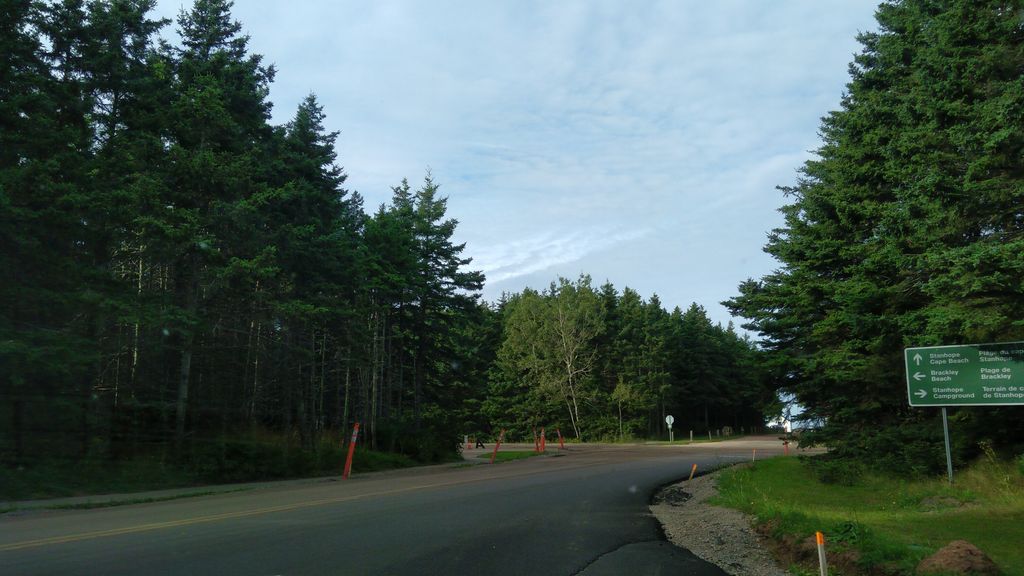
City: charlottetown